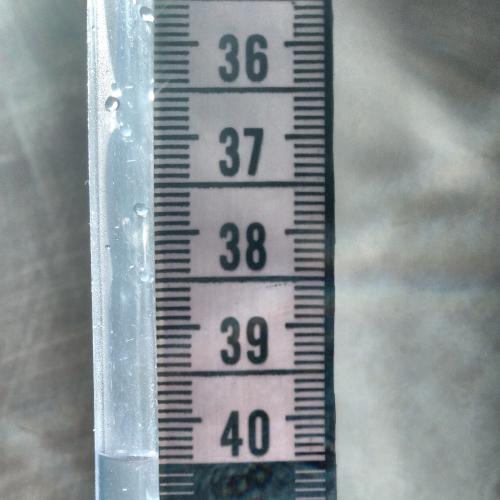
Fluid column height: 40.4 cm